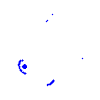
Particle: pion